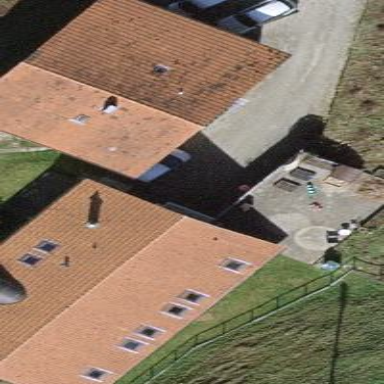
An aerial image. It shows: Group of garages.